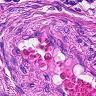
Metastatic tissue present: yes